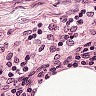
Metastatic tissue present: no